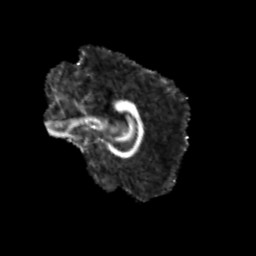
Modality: FA
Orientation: sagittal
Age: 28
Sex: female
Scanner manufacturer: siemens
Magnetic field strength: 3 T
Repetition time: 3.5 s
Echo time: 0.113 s